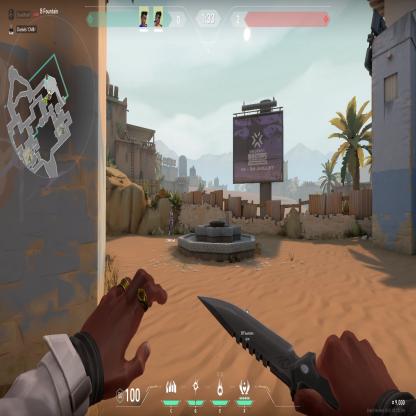
Label: teammate